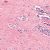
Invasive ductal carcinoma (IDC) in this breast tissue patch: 0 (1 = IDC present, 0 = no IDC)